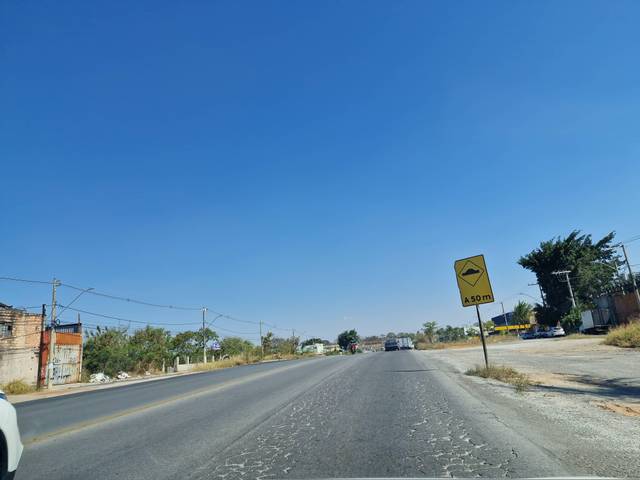
Region: Brazil
Coordinates: -19.884, -44.101